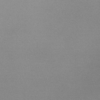
Label: dusty